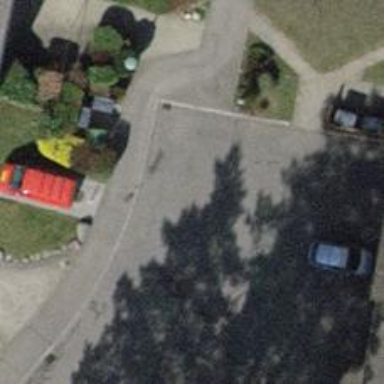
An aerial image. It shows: Turning circle on the road.